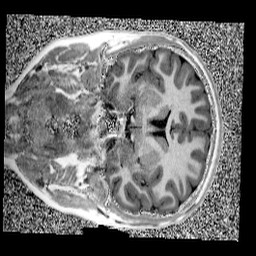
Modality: UNIT1
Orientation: coronal
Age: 13
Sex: female
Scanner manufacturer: siemens
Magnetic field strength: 3 T
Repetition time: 4 s
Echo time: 0.00299 s